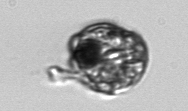
Label: Proterythropsis